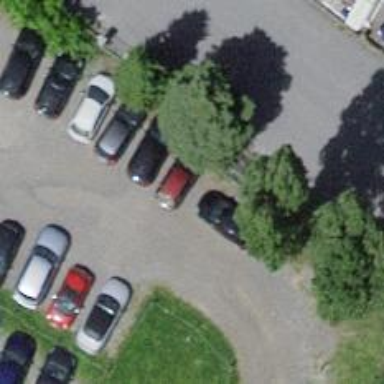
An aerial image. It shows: Charging station.